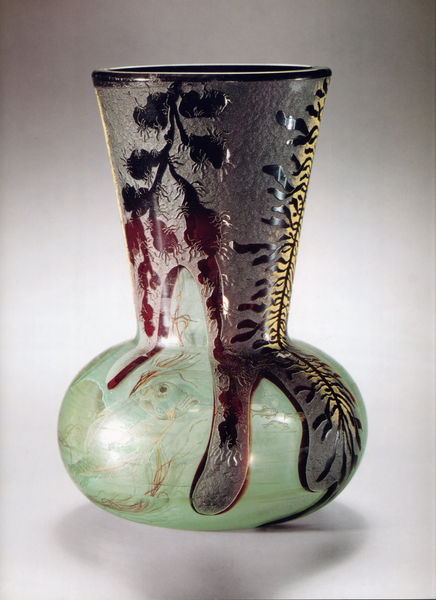
Titel: Vase "Algues et poissons"
Künstler: Daum Frères
Institution: Sammlung Gerda Koepff
Schlagwörter: baum, blätter, schatten, gelb, grün, äste, blumen, glas, grau, licht, schwarz, türkis, weiss, rot, muster, ornament, hals, ast, boden, gold, pflanze, pflanzen, rund, krug, vase, lila, violett, linien, rand, jugendstil, dekor, floral, farn, bauch, striche, bemalt, foto, fotografie, photographie, gefäß, photo, öffnung, werkstatt, farbfoto, glasmalerei, fließen, bemalung, objekt, perlmut, verlaufen, geblasen, verlauf, gallé, rundungen, bauchig, mundgeblasen, ornamen, ziselierung, blumendekor, glaskunst, murano, emaille, abrunden, farbfotio, lichtpunkt, sandbestrahlt, tiffany, ästchen, ööfnung